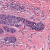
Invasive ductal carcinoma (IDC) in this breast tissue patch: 0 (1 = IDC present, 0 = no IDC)